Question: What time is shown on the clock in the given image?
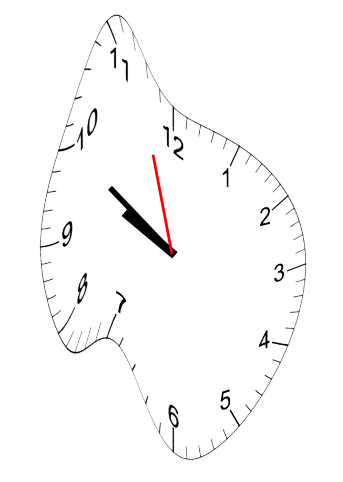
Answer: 09:49:57